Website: crate-barrel
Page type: cross-sells
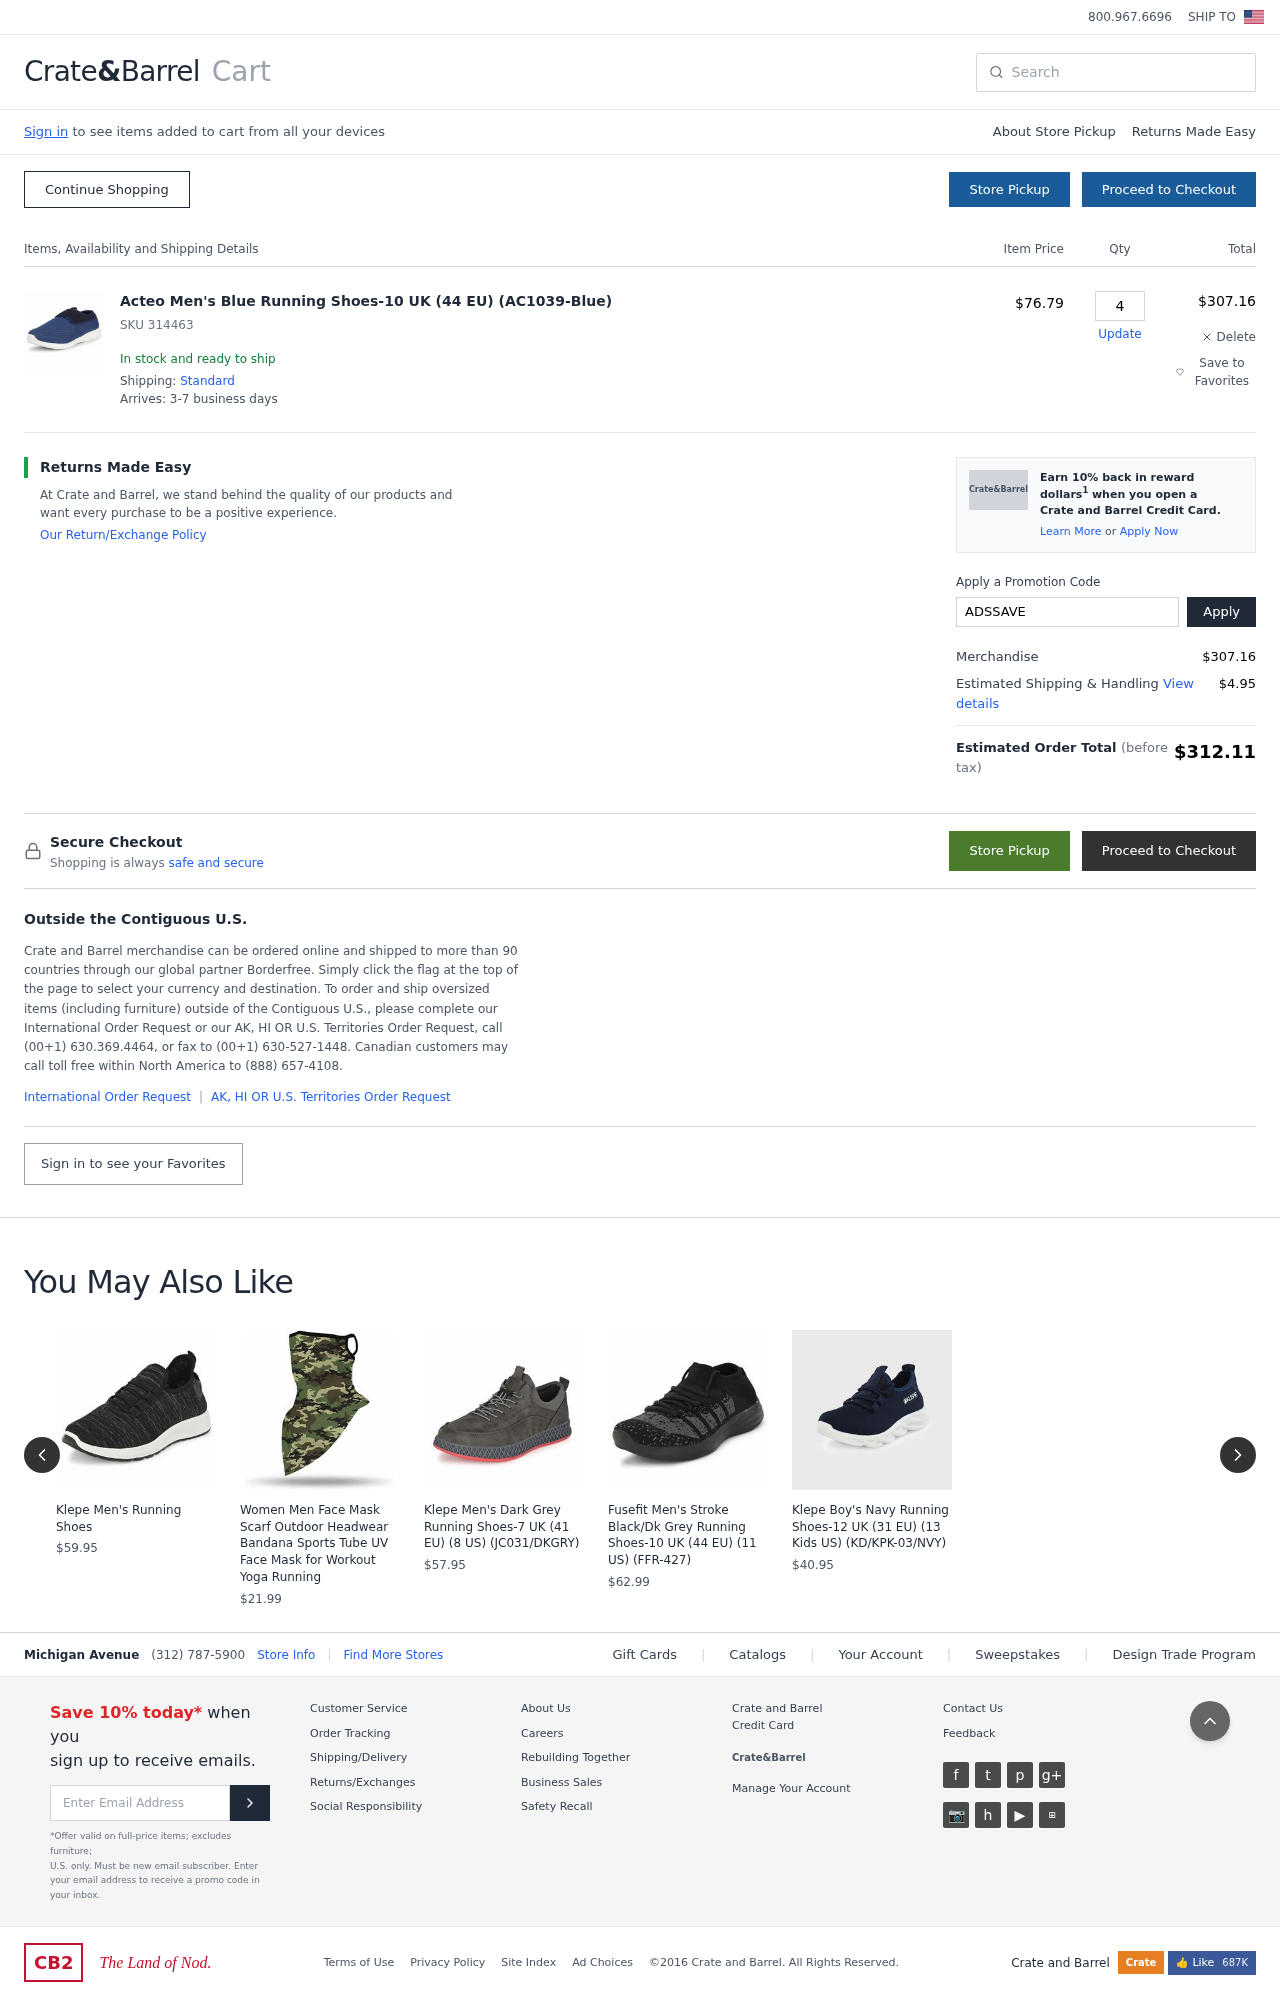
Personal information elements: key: PII_PROMO_CODE
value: ADSSAVE
Product elements: key: PRODUCT1_NAME
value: Acteo Men's Blue Running Shoes-10 UK (44 EU) (AC1039-Blue)
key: PRODUCT1_PRICE
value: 76.79
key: PRODUCT1_QUANTITY
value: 4
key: PRODUCT2_NAME
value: Klepe Men's Running Shoes
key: PRODUCT2_PRICE
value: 59.95
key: PRODUCT3_NAME
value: Women Men Face Mask Scarf Outdoor Headwear Bandana Sports Tube UV Face Mask for Workout Yoga Running
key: PRODUCT3_PRICE
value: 21.99
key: PRODUCT4_NAME
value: Klepe Men's Dark Grey Running Shoes-7 UK (41 EU) (8 US) (JC031/DKGRY)
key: PRODUCT4_PRICE
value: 57.95
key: PRODUCT5_NAME
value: Fusefit Men's Stroke Black/Dk Grey Running Shoes-10 UK (44 EU) (11 US) (FFR-427)
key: PRODUCT5_PRICE
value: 62.99
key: PRODUCT6_NAME
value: Klepe Boy's Navy Running Shoes-12 UK (31 EU) (13 Kids US) (KD/KPK-03/NVY)
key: PRODUCT6_PRICE
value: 40.95
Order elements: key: ORDER_SKU
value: SKU 314463
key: ORDER_ITEM_TOTAL
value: $307.16
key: ORDER_SUBTOTAL
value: $307.16
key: ORDER_SHIPPING_COST
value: $4.95
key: ORDER_TOTAL
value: $312.11
Search elements: key: HEADER_SEARCH
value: Search